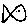
Label: fish